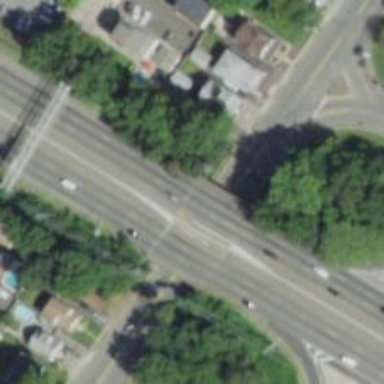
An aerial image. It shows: Urban expressway bridge on trunk highway.